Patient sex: M
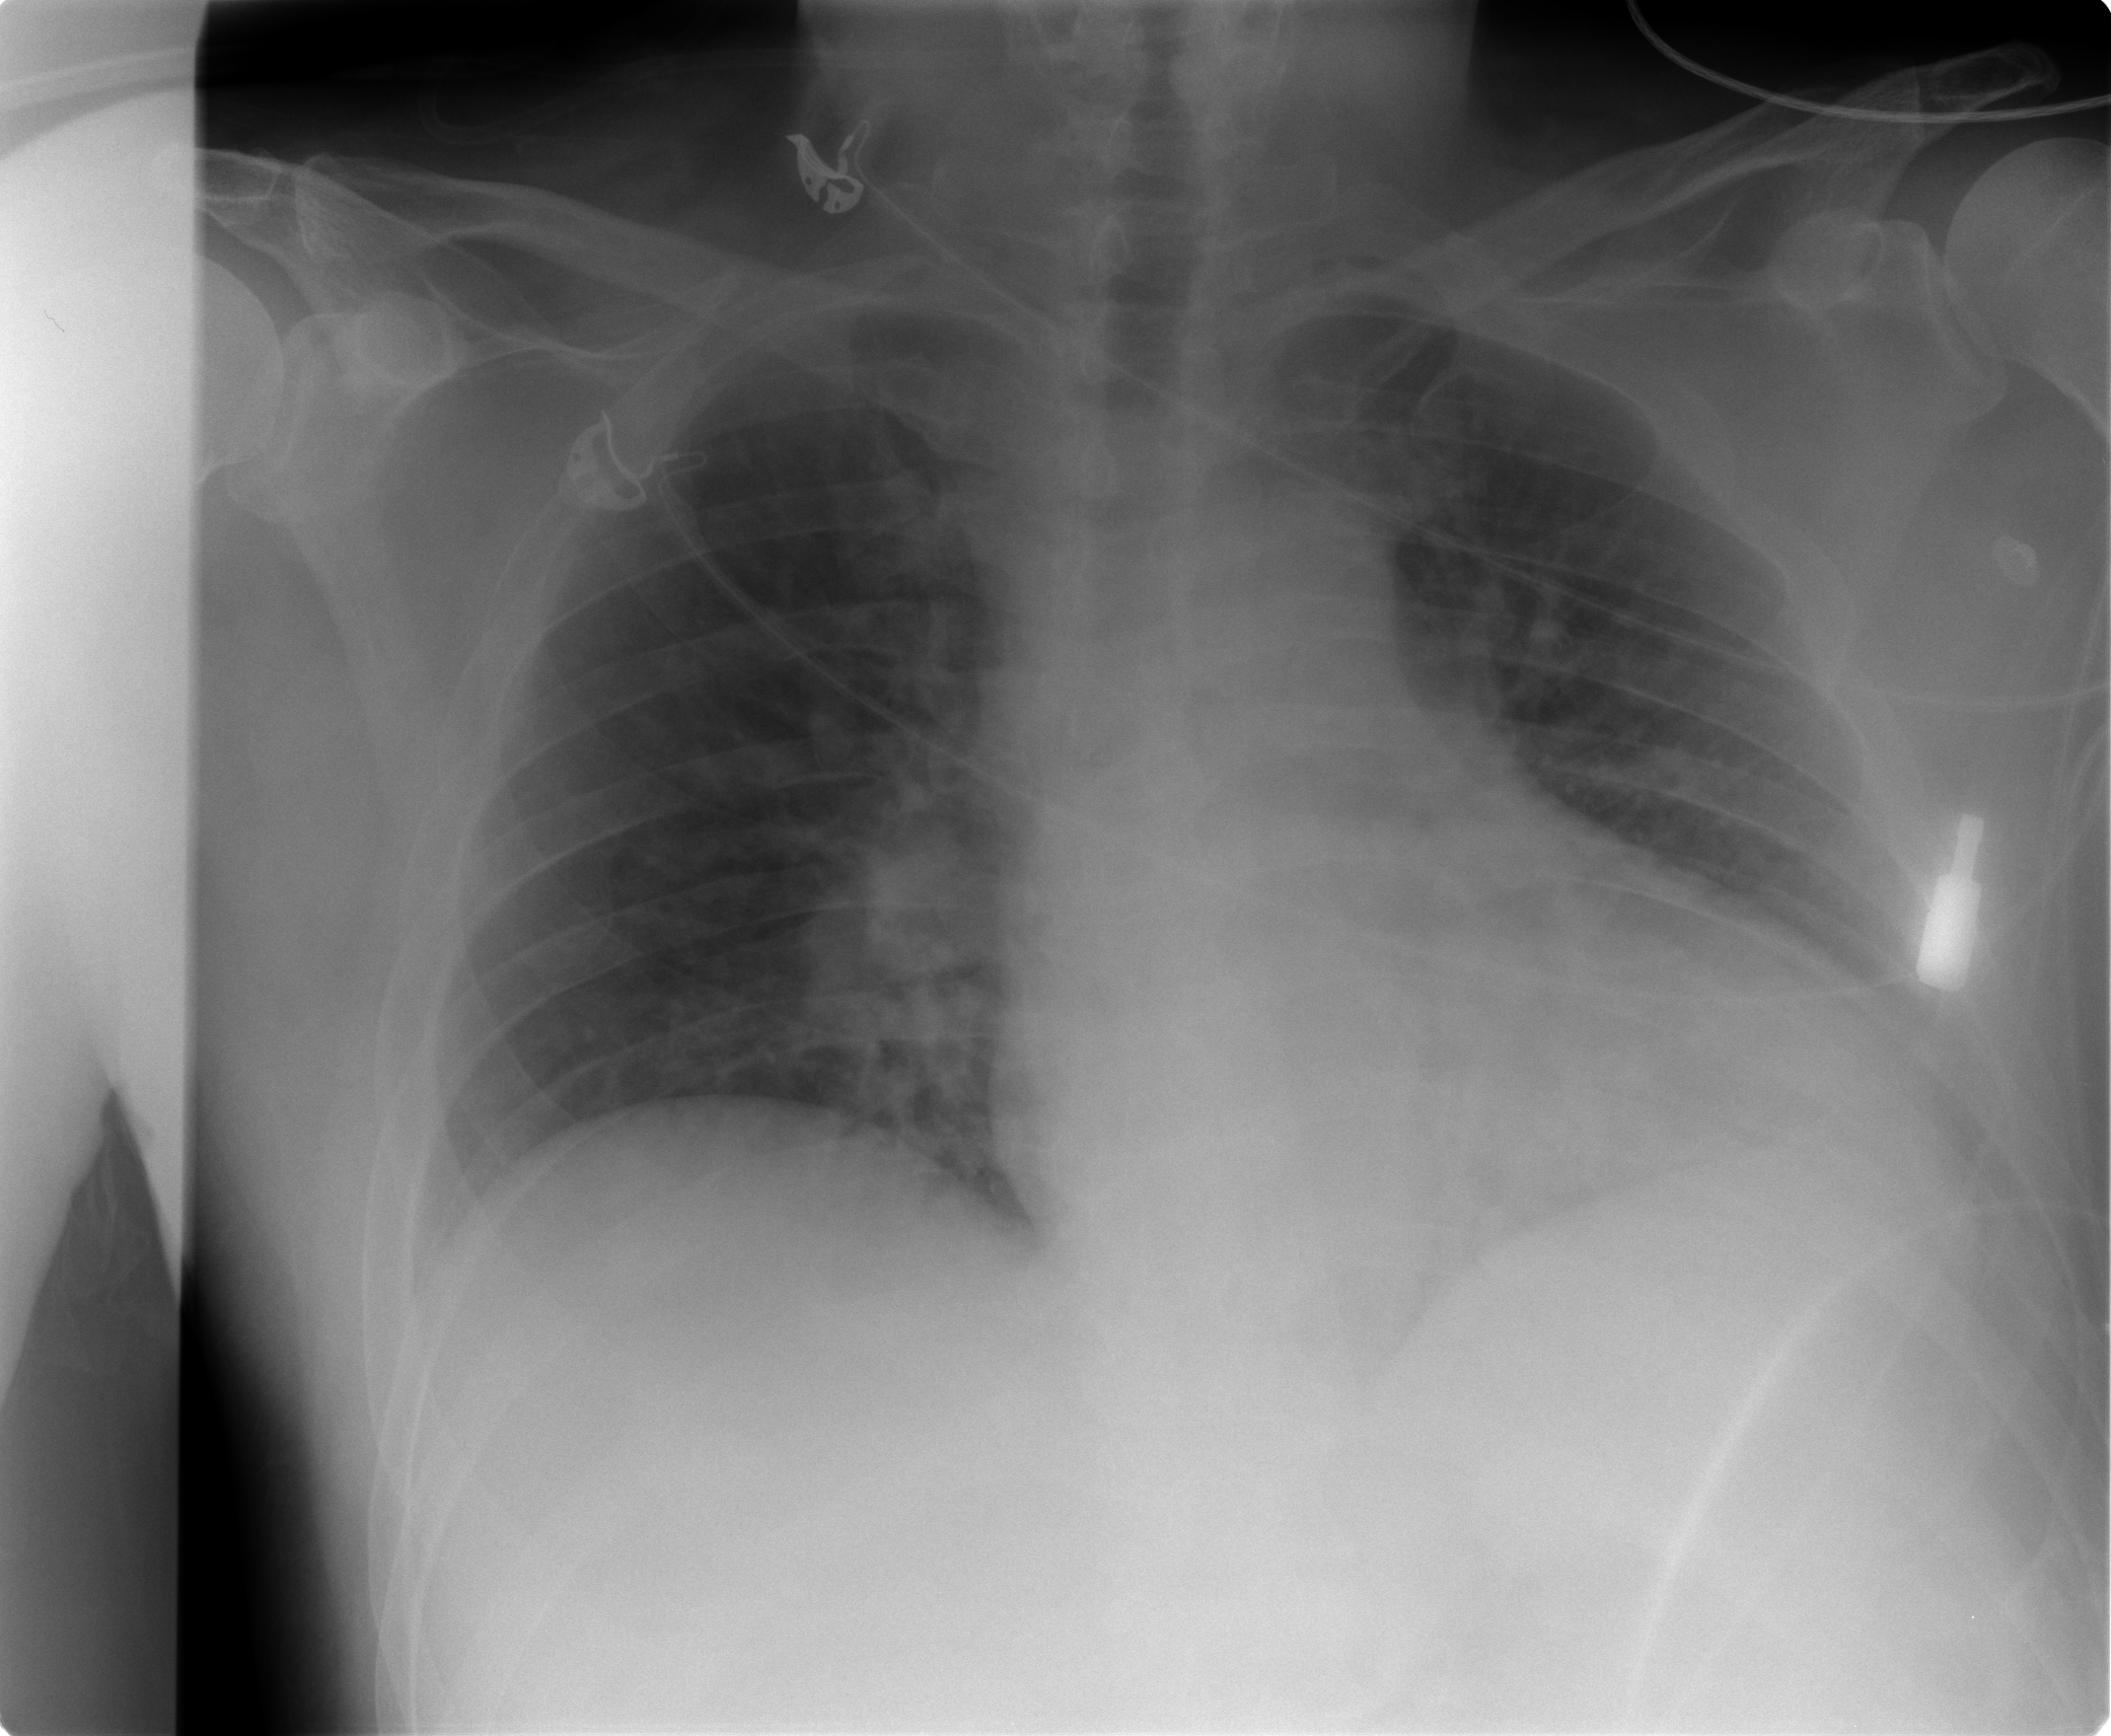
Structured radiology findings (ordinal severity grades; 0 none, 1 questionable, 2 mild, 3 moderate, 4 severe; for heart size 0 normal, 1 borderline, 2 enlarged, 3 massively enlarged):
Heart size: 2
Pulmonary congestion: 2
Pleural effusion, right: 0
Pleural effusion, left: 1
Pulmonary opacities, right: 0
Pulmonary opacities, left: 0
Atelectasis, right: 0
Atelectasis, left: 2